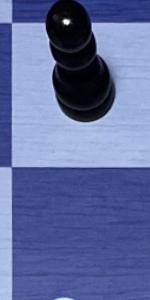
Label: Empty